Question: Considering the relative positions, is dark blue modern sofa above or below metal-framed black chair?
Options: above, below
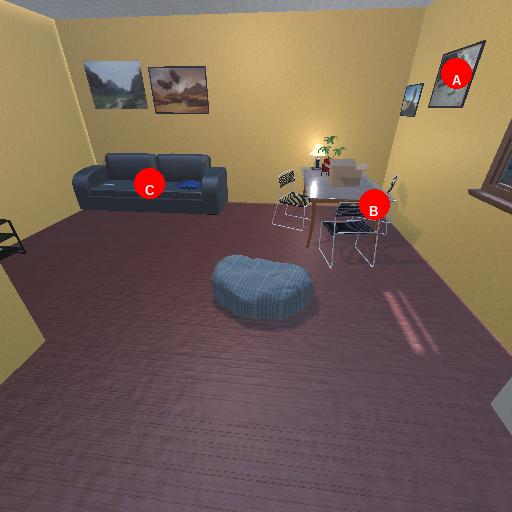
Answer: above